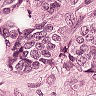
Metastatic tissue present: yes